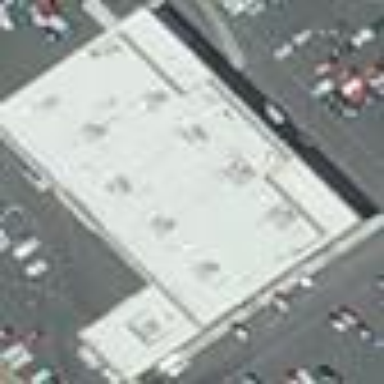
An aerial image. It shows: Building that houses car shop.